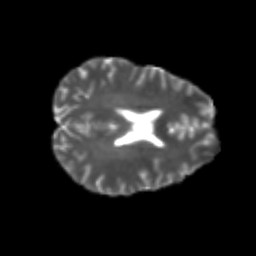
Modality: T2w
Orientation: axial
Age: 25
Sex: female
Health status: healthy
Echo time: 0.074 s